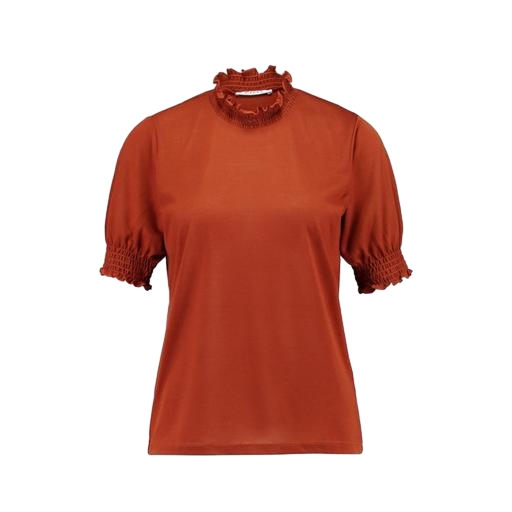
multicolor vero moda rust high neck blouse, high-neck top, short-sleeve top only macy, white background